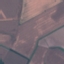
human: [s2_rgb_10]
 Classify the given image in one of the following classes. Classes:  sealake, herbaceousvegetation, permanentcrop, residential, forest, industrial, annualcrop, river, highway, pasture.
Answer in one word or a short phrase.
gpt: AnnualCrop